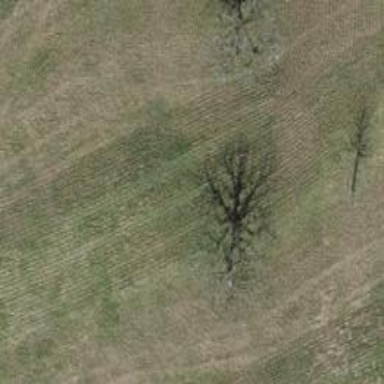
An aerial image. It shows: Beautiful tree in nature.